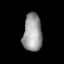
Tissue: lung
Cell type: Epithelial cells
Senescence score: 0.2308
Nuclear area (px): 695
Mean DAPI intensity: 156.465